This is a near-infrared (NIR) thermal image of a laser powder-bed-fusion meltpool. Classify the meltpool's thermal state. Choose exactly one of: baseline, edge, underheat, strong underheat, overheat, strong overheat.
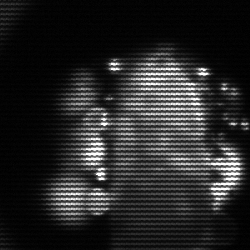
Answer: strong underheat